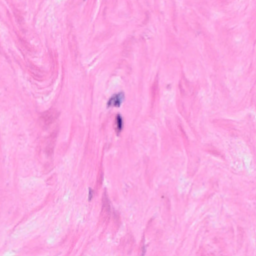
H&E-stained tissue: Breast